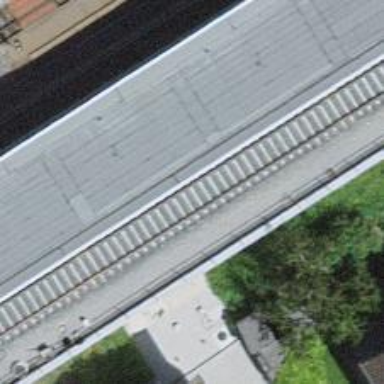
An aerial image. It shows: Public transport stop position.